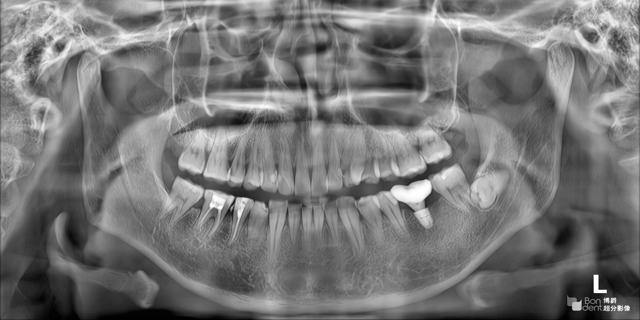
adult